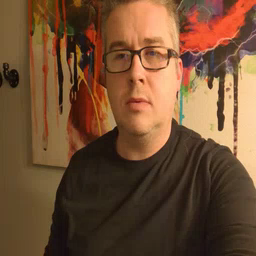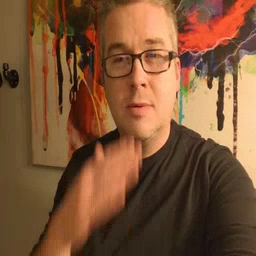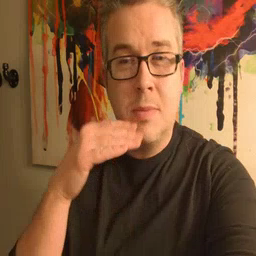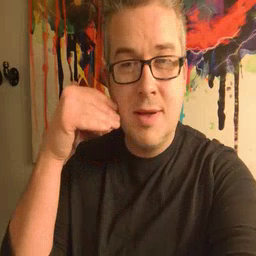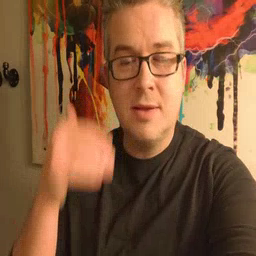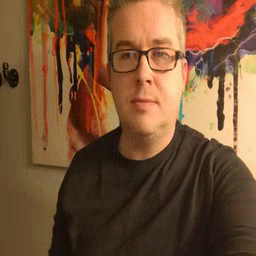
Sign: smile